Current action and preconditions to check: trajectory_clear

Your task: For each precondition in the list above, predict whether it will hold at this action.

Consider the current scene as observed from the mobile robot's camera, and analyze the predicted future states of all dynamic agents (e.g., people, animals, vehicles, or any moving entities) within the NEXT SECOND.

IMPORTANT: Only answer "very likely" if you are absolutely certain—based on strong, clear evidence—that a dynamic agent will violate the precondition in the predicted future state. Do NOT answer "very likely" for unlikely, ambiguous, or low-probability risks.

Ask yourself for each precondition: Is there a high probability, with clear and convincing evidence, that the predicted future states of any dynamic agent will interfere with the predicted future state of the currently executing action within the NEXT SECOND, causing that precondition to fail?

Assess the risk level based on these predictions. Use "likely" or "very likely" if motions create a clear risk of interference.

Use "neutral" or "improbable" if agents are nearby but their predicted paths are clearly diverging or non-conflicting.

Failure Risk Categories: "very improbable", "improbable", "neutral", "likely", "very likely"

Answer Format: Output ONLY the probability_of_failure value from these categories: "very improbable", "improbable", "neutral", "likely", "very likely"

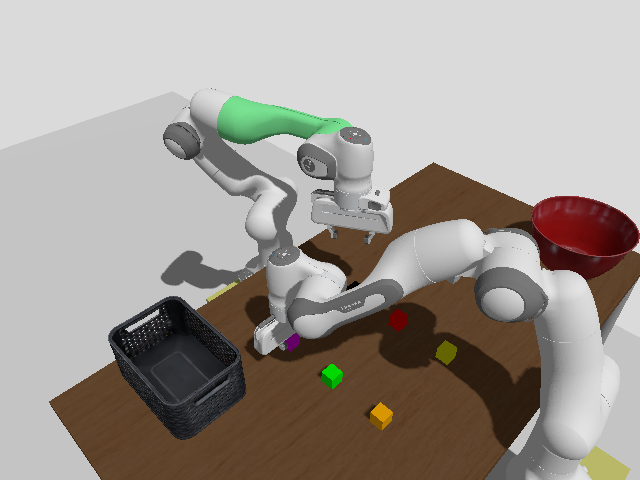

Answer: neutral